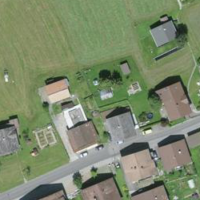
EUNIS habitat code: 55
Species observed at this site:
Coenonympha pamphilus